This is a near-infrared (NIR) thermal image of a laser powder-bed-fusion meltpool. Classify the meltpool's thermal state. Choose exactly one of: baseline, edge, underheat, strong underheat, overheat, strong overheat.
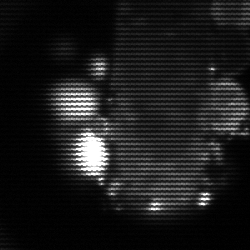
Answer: strong underheat